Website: bh-photo
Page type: delivery-shipping
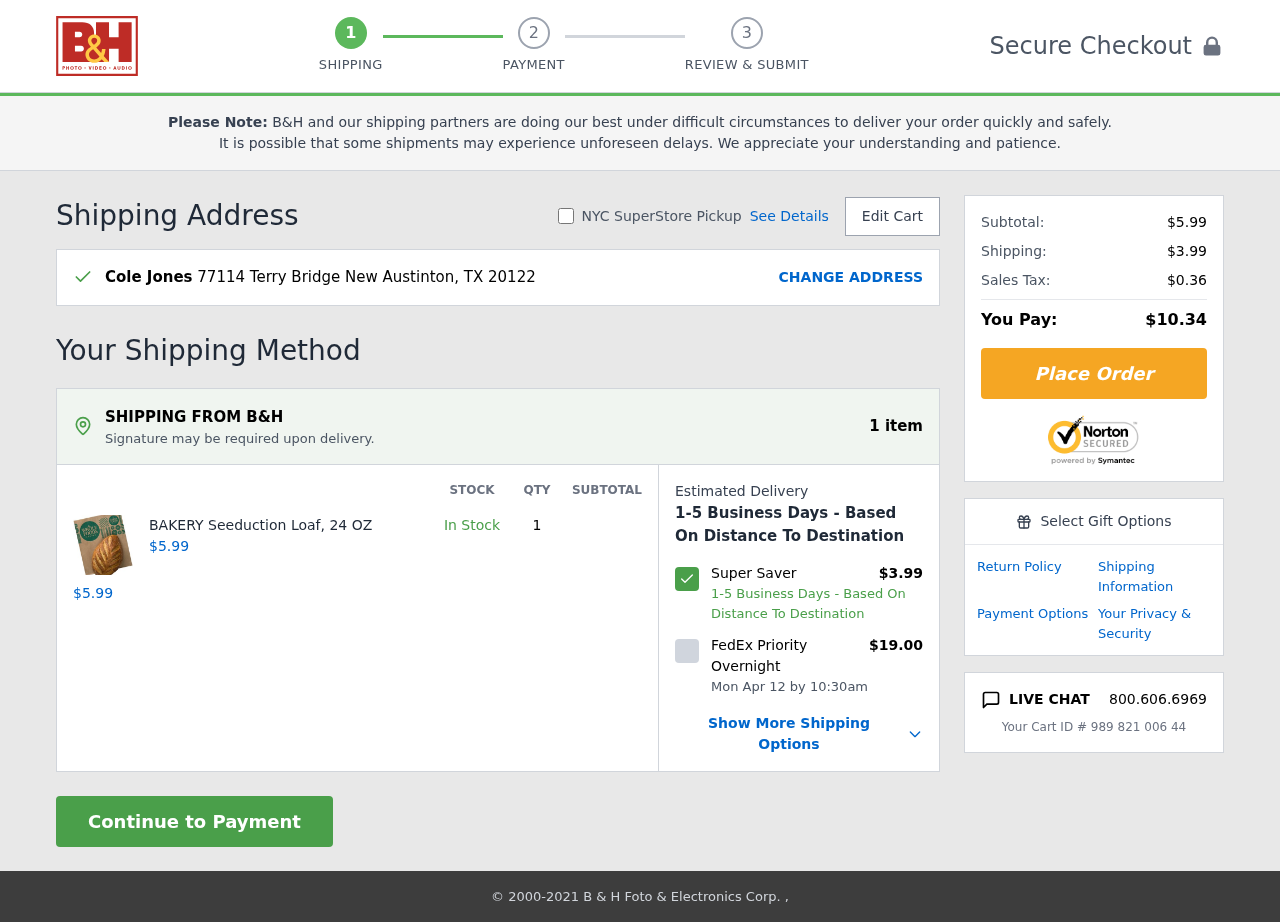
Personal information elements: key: PII_FULLNAME
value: Cole Jones
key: PII_STREET
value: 77114 Terry Bridge
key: PII_CITY_STATE_ZIP
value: New Austinton, TX 20122
Product elements: key: PRODUCT1_NAME
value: BAKERY Seeduction Loaf, 24 OZ
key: PRODUCT1_PRICE
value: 5.99
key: PRODUCT1_QUANTITY
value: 1
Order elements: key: ORDER_NUM_ITEMS
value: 1 item
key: ORDER_SUBTOTAL2
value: $5.99
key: ORDER_SHIPPING_COST
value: $3.99
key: ORDER_DELIVERY_DATE
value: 1-5 Business Days - Based On Distance To Destination
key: ORDER_SUBTOTAL
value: $5.99
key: ORDER_SHIPPING_COST2
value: $3.99
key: ORDER_TAX
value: $0.36
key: ORDER_TOTAL
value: $10.34
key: ORDER_CART_ID
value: Your Cart ID # 989 821 006 44